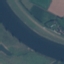
Land use / land cover: River